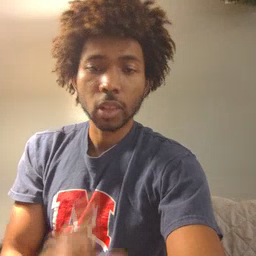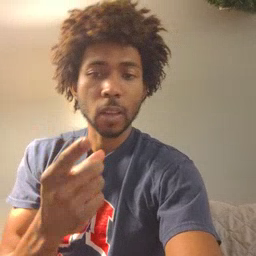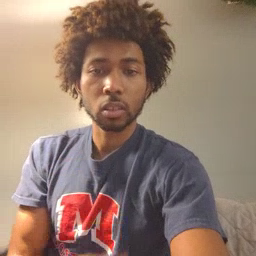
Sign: first